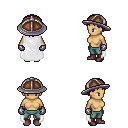
a pixel art fantasy rpg character, female body template, human, tanned skin, white cape, teal pants, blue plain hairstyle, chain helm, metal gloves, maroon shoes, four views (front, back, left, right), 2x2 character sprite sheet, small pixel art, hard edges, no anti-aliasing